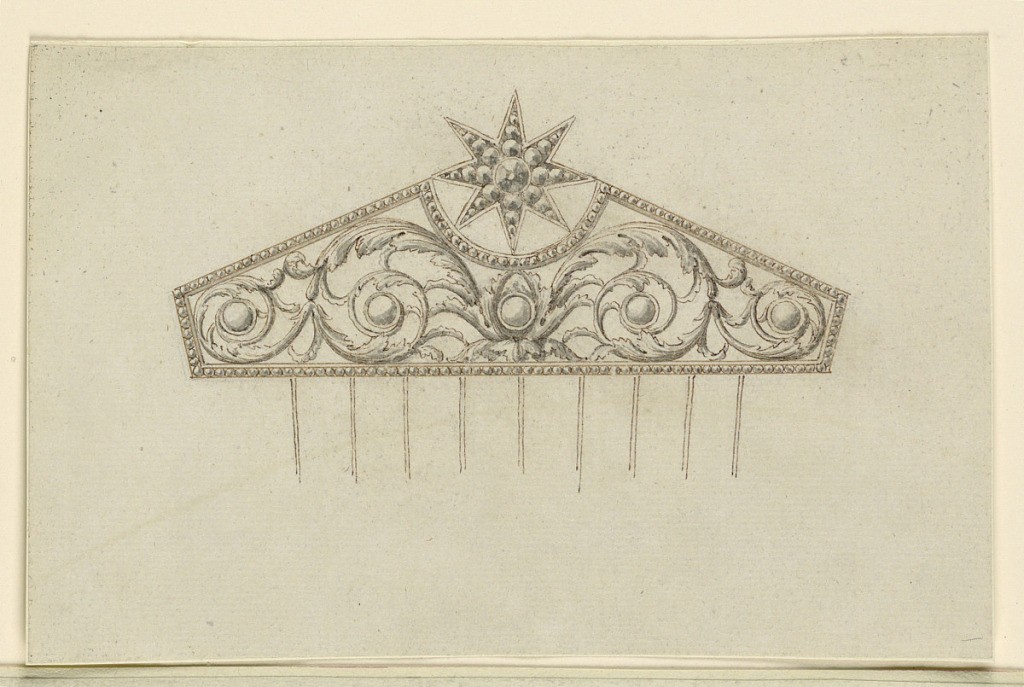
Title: Design for a Comb
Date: early 19th century
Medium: Pen and sepia ink, brush and gray watercolor on paper
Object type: Drawing
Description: Jewelry design for a hair comb. The cresting has the form of a pentagon with a long triangular shape. On top is a star. In the panel are rinceaux springing from a chalice contianing five round diamonds. Nine tines, as in 1938-88-772.